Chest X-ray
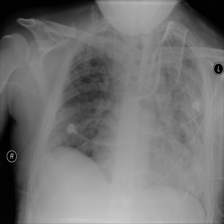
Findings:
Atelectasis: negative
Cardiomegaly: negative
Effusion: negative
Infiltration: negative
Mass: negative
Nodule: negative
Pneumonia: negative
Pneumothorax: negative
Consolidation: negative
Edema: negative
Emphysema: negative
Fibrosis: negative
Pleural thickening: negative
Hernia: negative